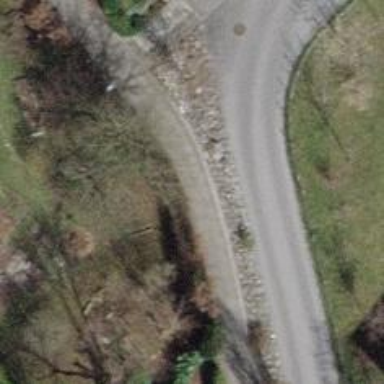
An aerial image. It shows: Paved footway.